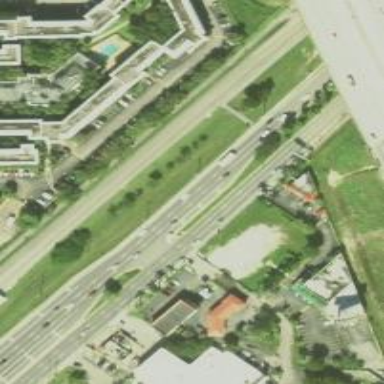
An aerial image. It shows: Trunk link highway.